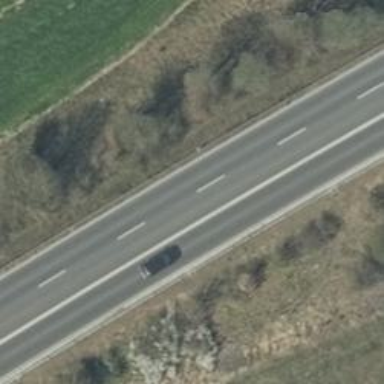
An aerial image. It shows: Asphalt motorway of trunk classification.